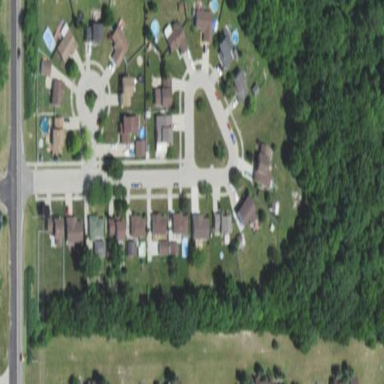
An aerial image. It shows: Single-family residential area.